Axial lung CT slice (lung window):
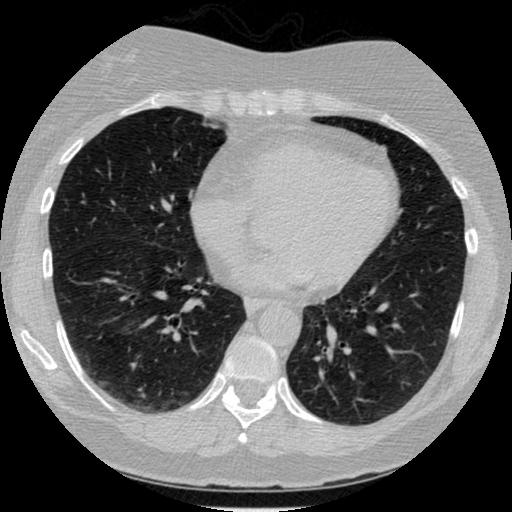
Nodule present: no